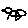
Label: bird